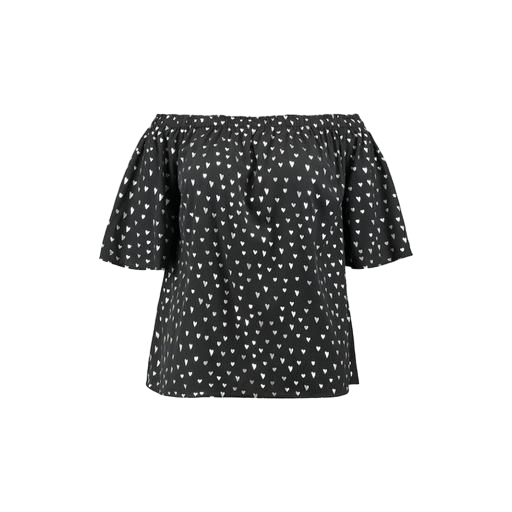
black printed short-sleeve top only macy, black heart print blouse, black petite printed ruched-sleeve top only macy, white background